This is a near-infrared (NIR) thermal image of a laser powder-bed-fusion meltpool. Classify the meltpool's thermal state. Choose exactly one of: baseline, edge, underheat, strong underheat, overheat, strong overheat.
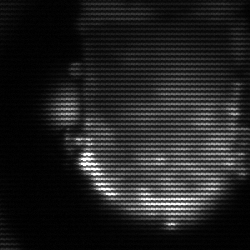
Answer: baseline